Chest X-ray:
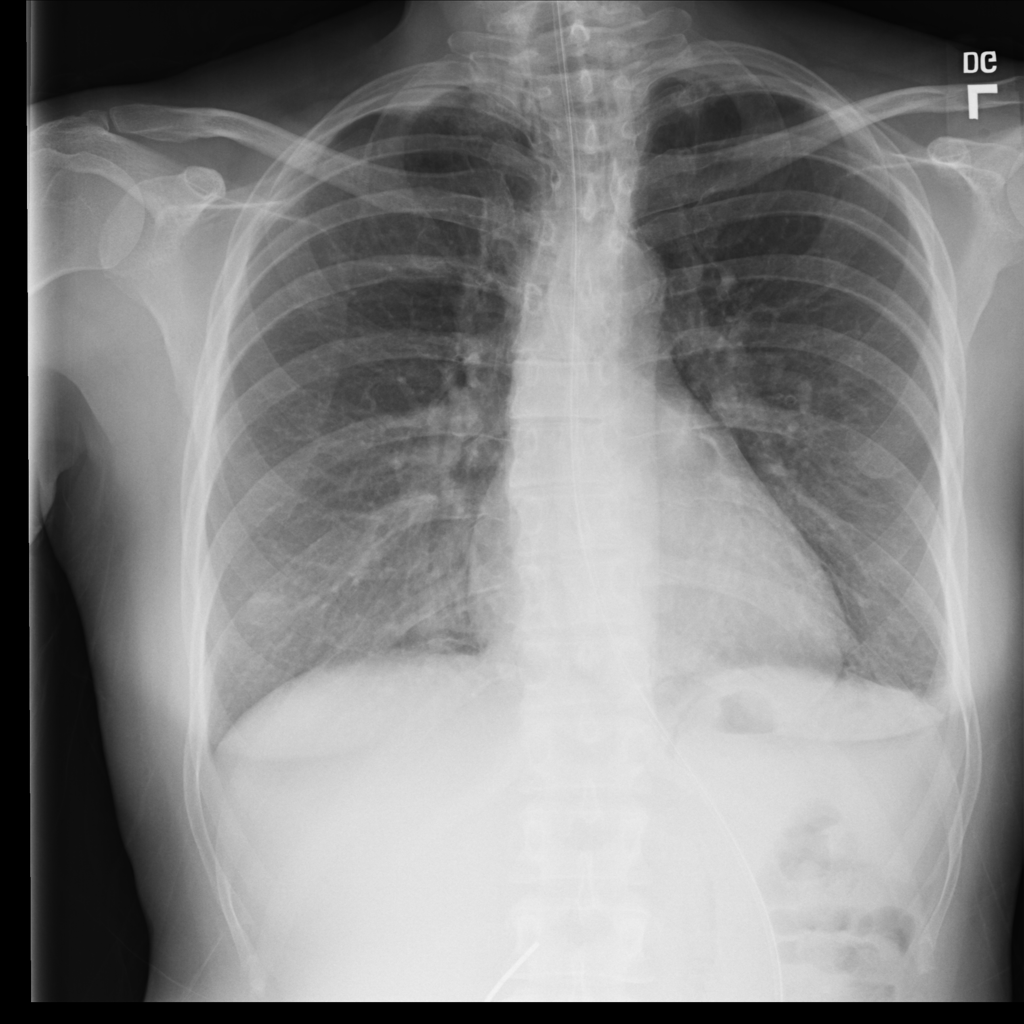
Findings: Effusion
No abnormal finding: no